Interaction volume radius: 5 \u00c5
Interaction volume height: 10 \u00c5
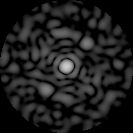
Disorder parameter: 0.8992